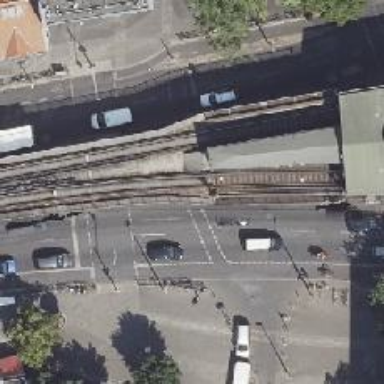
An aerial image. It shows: Marked crossing on red-colored cycleway.